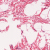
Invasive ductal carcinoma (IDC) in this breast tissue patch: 0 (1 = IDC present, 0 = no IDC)